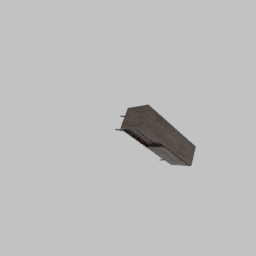
Label: furniture